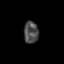
Tissue: skin
Cell type: Epithelial cells
Senescence score: 0.2477
Nuclear area (px): 314
Mean DAPI intensity: 77.045